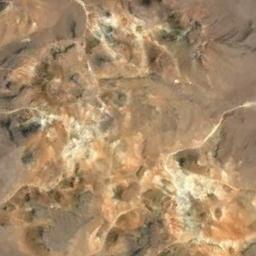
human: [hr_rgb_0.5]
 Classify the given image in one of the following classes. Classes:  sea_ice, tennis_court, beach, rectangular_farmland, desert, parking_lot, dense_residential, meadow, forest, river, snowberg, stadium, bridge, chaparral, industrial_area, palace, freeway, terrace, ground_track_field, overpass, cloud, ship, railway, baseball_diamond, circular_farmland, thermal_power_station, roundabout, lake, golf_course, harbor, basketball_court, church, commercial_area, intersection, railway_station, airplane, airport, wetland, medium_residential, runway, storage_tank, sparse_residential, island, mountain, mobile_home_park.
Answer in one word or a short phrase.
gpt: mountain